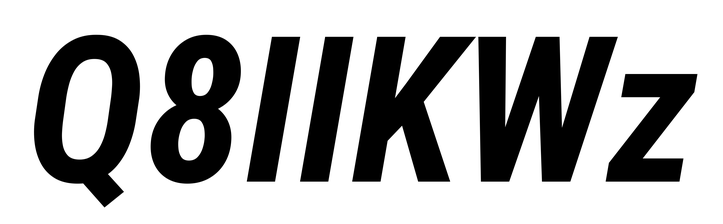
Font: Roboto-Italic_Condensed_Bold_Italic